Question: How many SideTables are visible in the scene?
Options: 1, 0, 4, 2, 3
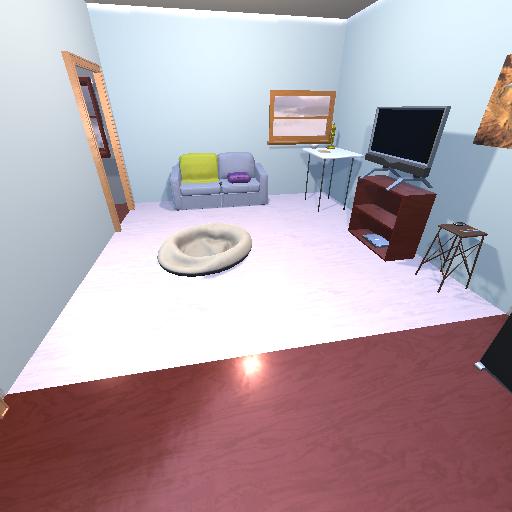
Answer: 1